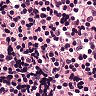
Metastatic tissue present: no